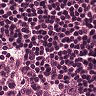
Metastatic tissue present: no